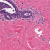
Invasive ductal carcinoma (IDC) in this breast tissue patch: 0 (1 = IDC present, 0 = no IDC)